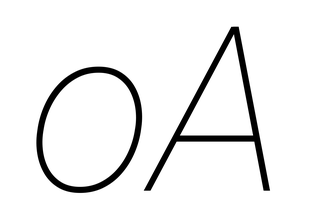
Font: Roboto-Italic_Thin_Italic